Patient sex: M
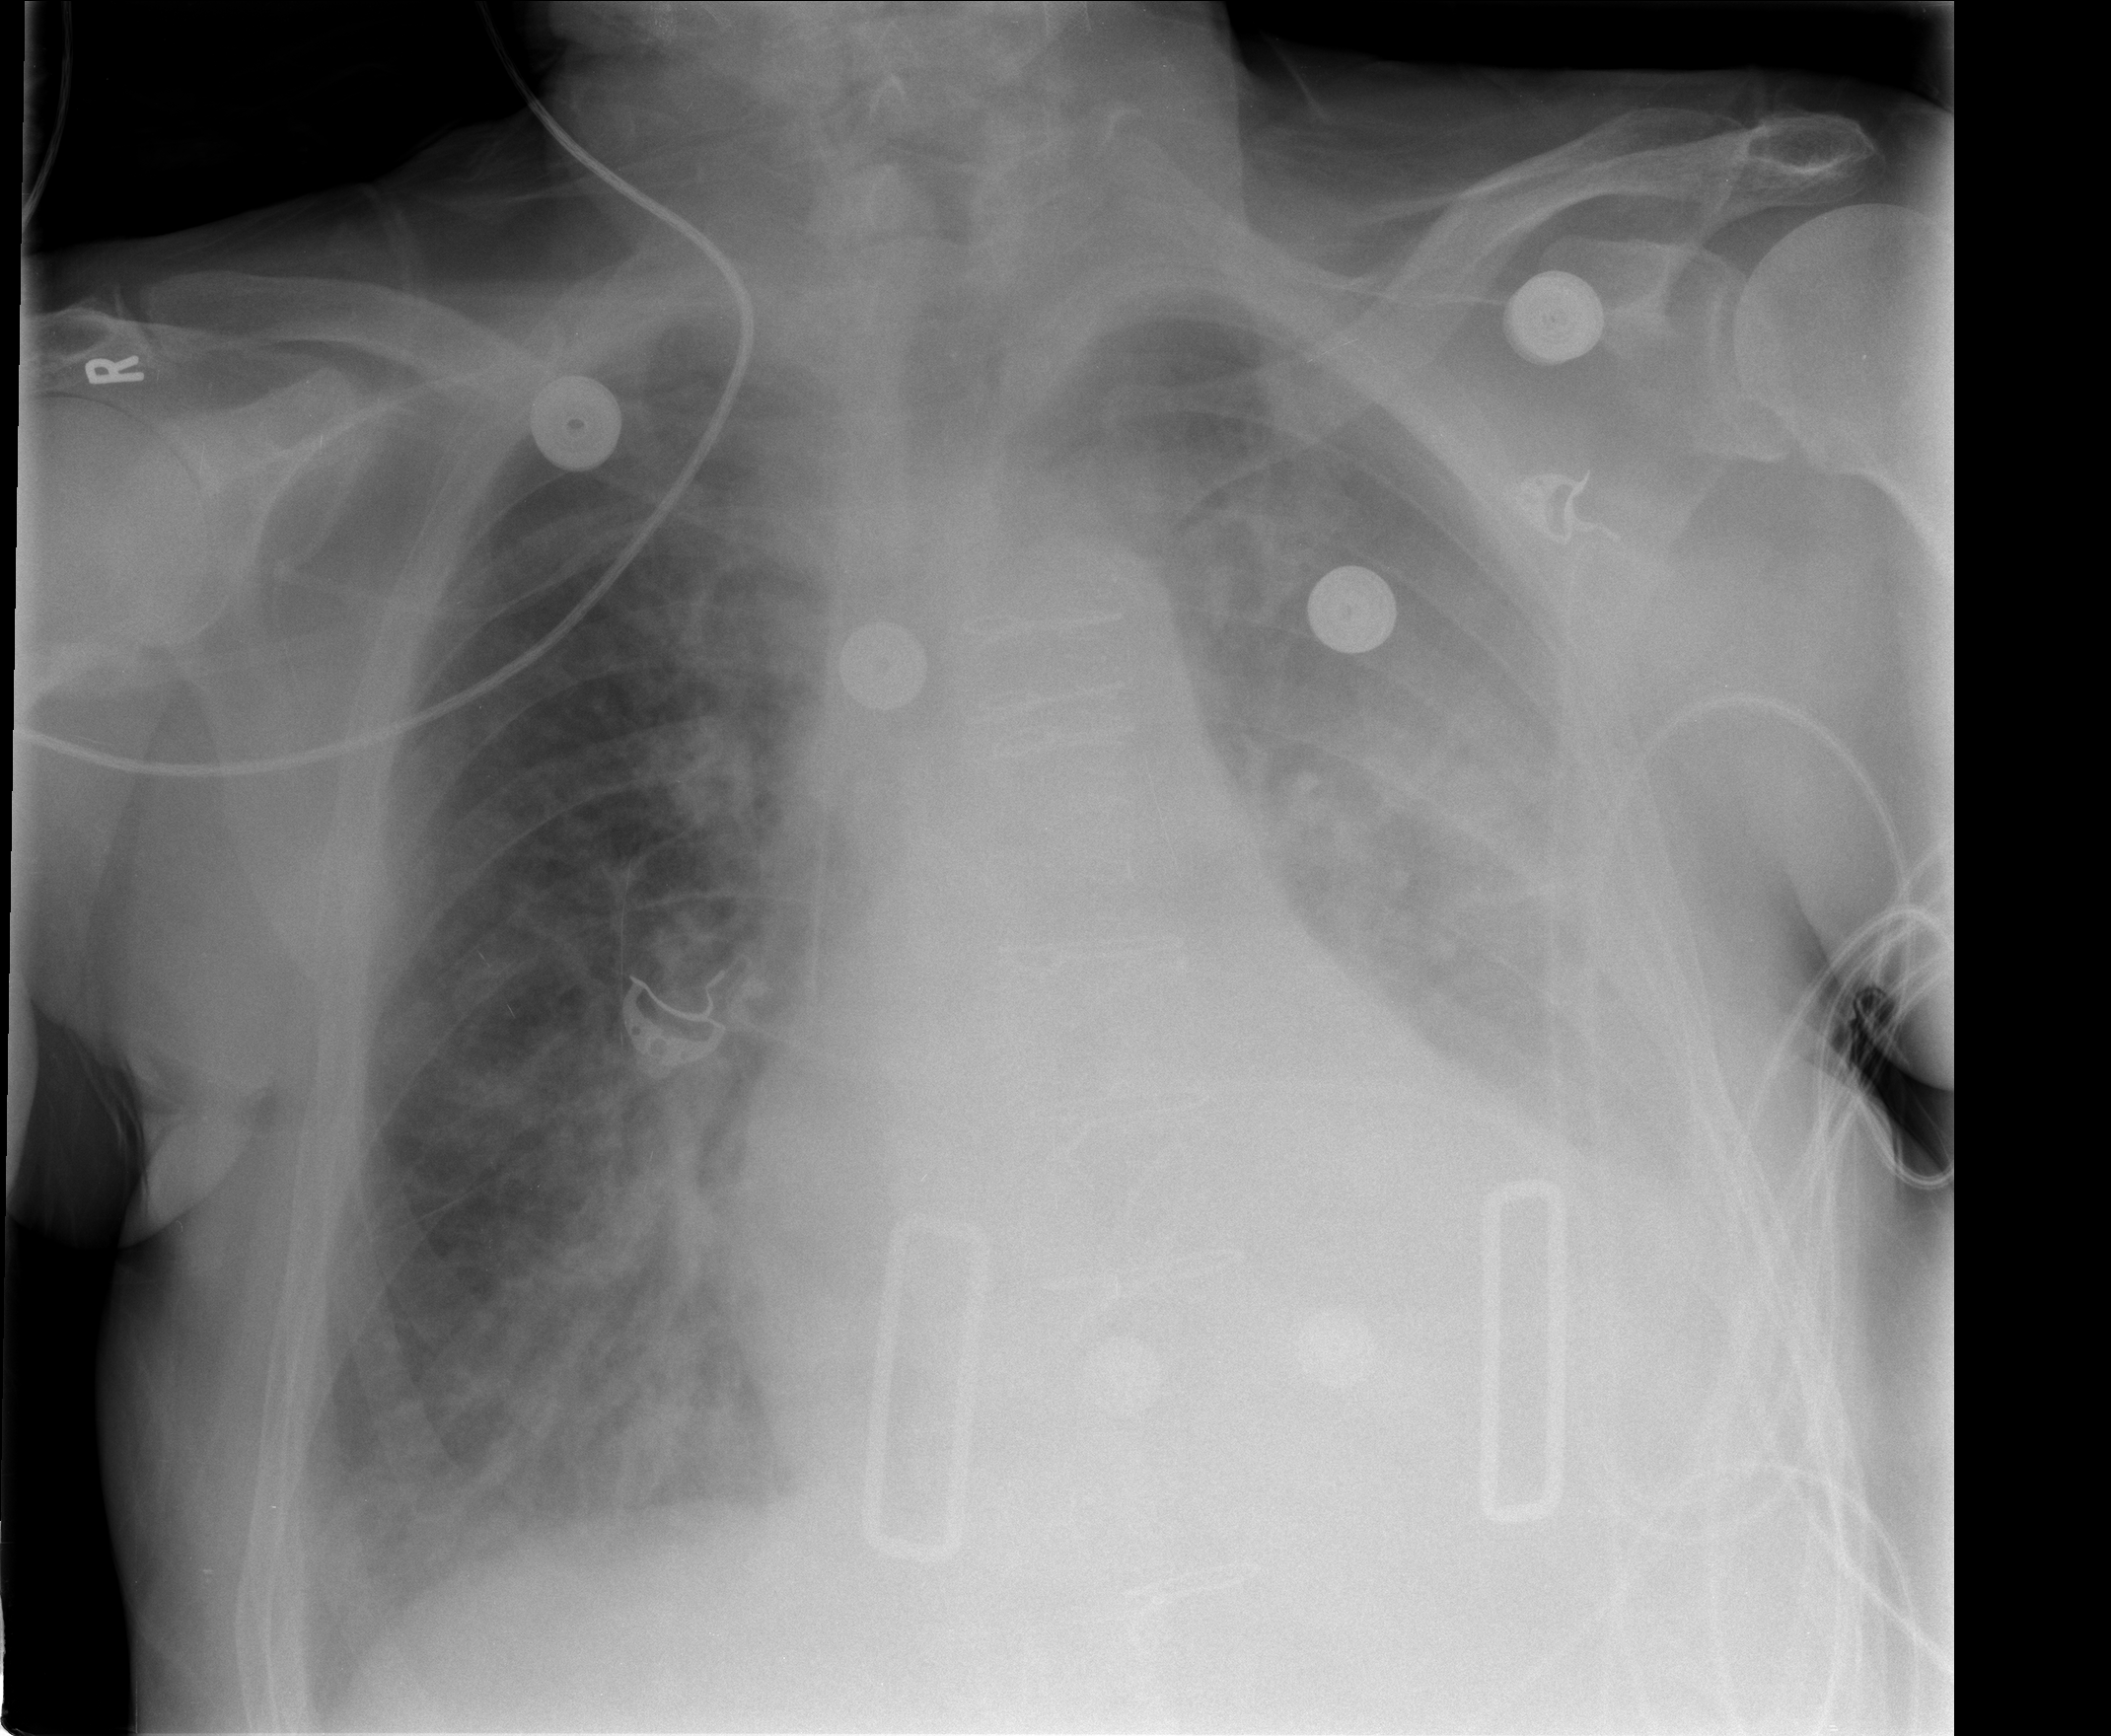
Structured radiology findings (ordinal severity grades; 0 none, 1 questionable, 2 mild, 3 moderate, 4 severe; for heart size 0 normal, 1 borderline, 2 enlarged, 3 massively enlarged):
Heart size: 1
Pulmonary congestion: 2
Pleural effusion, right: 2
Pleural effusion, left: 3
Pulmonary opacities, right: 2
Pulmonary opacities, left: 2
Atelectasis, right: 2
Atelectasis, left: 3